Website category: book
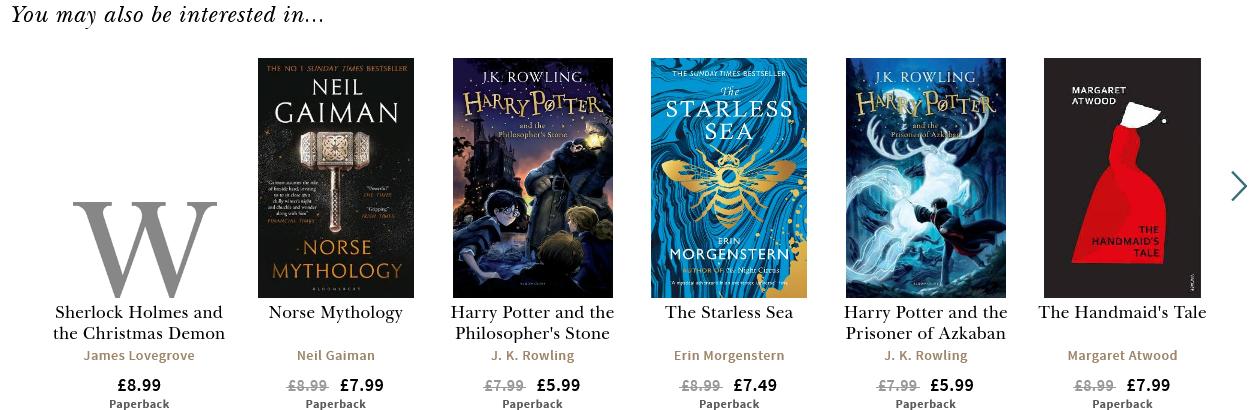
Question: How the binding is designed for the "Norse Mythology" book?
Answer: Paperback

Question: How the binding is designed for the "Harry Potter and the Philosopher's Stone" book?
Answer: Paperback

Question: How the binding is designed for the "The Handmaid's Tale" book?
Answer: Paperback

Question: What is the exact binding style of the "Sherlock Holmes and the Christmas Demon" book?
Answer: Paperback

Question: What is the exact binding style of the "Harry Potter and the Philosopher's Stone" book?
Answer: Paperback

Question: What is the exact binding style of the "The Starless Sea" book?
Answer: Paperback

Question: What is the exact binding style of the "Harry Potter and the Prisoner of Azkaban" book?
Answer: Paperback

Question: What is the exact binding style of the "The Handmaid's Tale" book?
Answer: Paperback

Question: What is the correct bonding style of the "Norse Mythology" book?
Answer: Paperback

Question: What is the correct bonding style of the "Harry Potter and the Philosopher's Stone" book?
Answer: Paperback

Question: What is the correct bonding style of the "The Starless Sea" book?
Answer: Paperback

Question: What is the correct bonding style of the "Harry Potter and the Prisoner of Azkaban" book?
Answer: Paperback

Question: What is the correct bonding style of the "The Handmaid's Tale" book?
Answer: Paperback

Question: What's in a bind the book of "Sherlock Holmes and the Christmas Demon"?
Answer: Paperback

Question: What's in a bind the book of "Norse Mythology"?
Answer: Paperback

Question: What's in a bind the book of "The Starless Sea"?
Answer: Paperback

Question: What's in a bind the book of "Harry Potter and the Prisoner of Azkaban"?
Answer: Paperback

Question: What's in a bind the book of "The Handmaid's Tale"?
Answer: Paperback

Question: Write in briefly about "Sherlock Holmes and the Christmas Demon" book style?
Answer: Paperback

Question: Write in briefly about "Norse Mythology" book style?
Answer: Paperback

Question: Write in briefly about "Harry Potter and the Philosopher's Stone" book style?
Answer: Paperback

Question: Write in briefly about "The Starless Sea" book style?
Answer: Paperback

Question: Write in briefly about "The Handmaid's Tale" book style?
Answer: Paperback

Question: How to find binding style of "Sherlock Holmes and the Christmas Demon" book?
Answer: Paperback

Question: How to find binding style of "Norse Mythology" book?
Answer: Paperback

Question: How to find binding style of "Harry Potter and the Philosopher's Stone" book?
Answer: Paperback

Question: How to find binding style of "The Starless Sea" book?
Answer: Paperback

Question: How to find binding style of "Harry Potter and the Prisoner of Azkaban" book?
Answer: Paperback

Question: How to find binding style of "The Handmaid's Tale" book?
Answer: Paperback